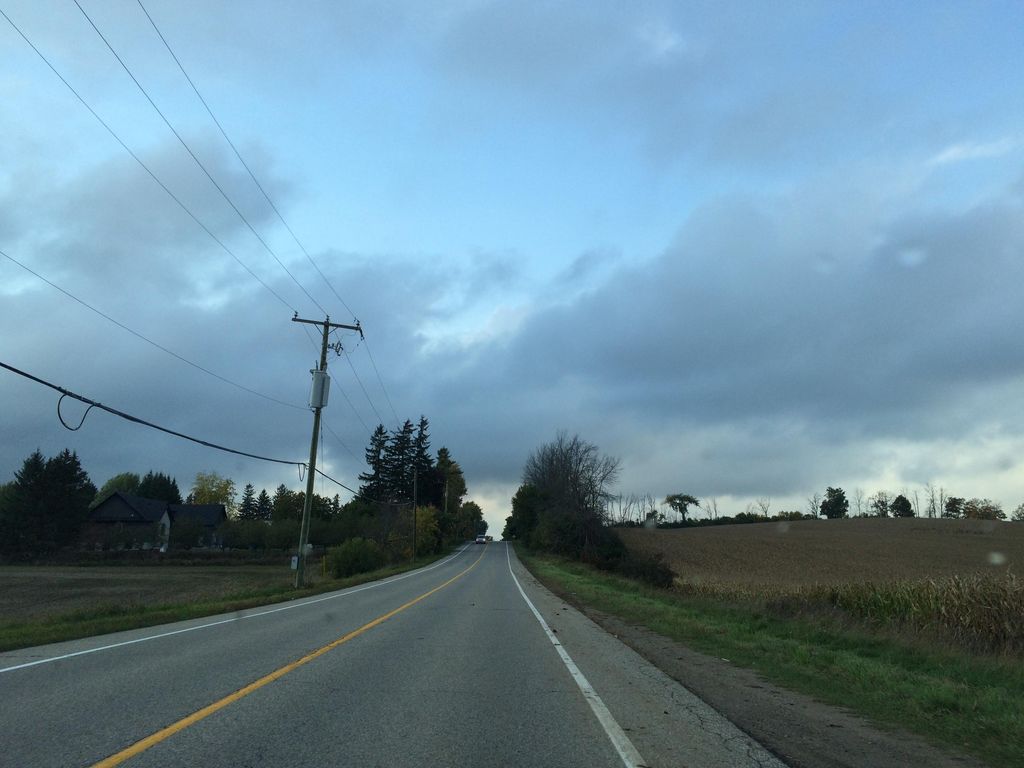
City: kitchener-waterloo